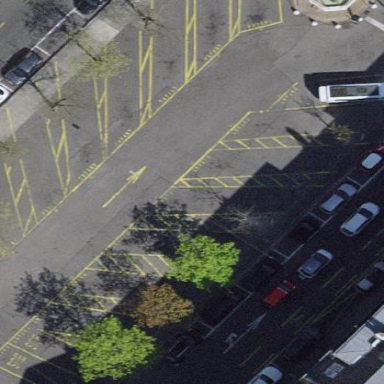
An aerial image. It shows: Parking area for tourist buses with surface.